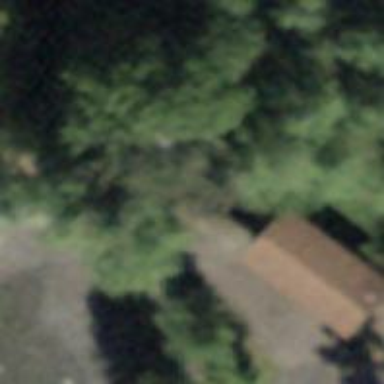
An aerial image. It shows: Picnic table located in leisure land area.